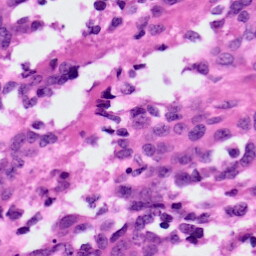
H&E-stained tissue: Ovarian